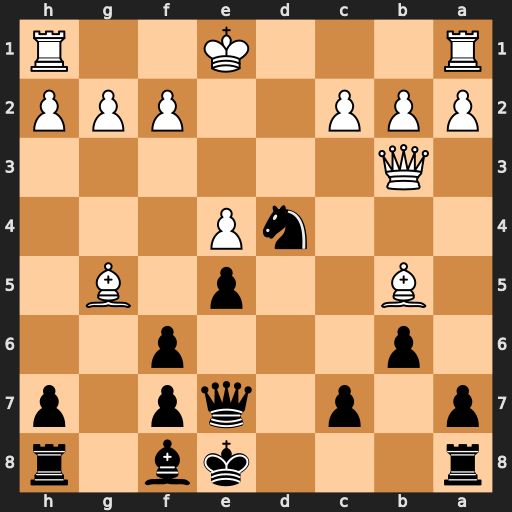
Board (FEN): r3kb1r/p1p1qp1p/1p3p2/1B2p1B1/3nP3/1Q6/PPP2PPP/R3K2R
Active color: b
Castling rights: KQkq
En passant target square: -
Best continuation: c6 Bxc6+ Nxc6